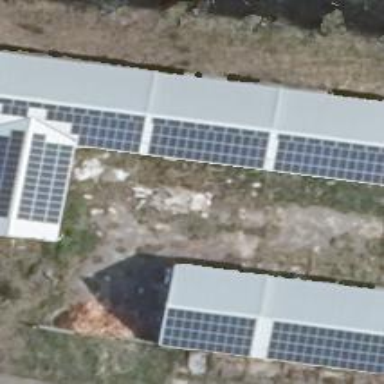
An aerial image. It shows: Small solar photovoltaic panel used as generator to produce electricity.